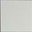
Piece: xx